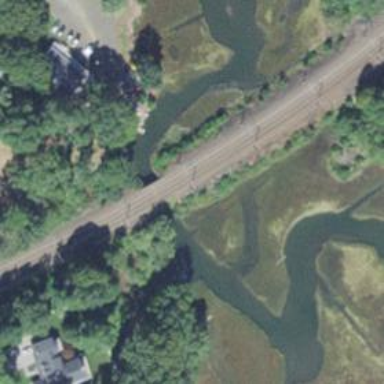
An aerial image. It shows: Railway bridge with electrified contact lines.